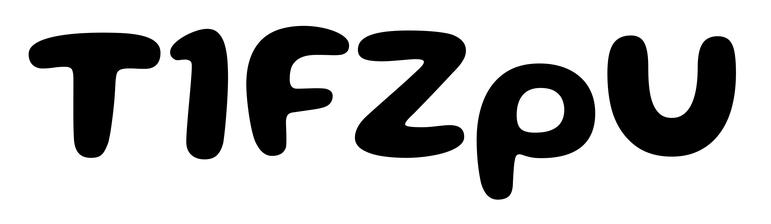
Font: Gluten_SemiBold